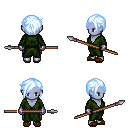
a pixel art fantasy rpg character, female body template, dark elf, purple skin, green robe, magenta pants, white cyan pixie cut hairstyle, metal gloves, brown slippers, spear, four views (front, back, left, right), 2x2 character sprite sheet, small pixel art, hard edges, no anti-aliasing